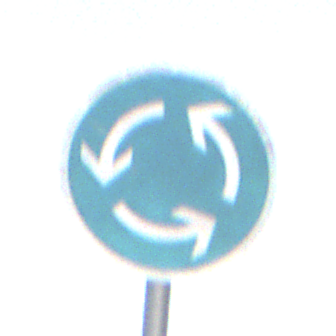
Verkehrszeichen: Kreisverkehr
Umgebung: Outdoor, Nature
Tageszeit: SunriseSunset
Wetter: PartlyCloudy
Licht: Natural
Jahreszeit: NotSpecified
Kontrast: LowContrast